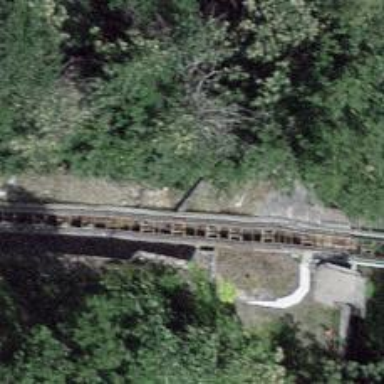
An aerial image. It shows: Funicular railway.